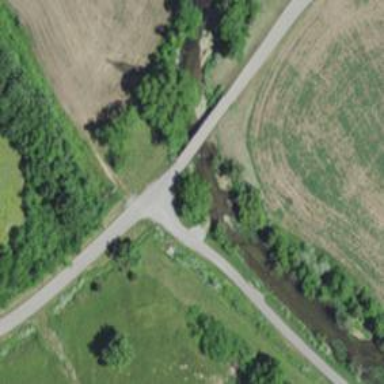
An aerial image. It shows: Unclassified road on bridge.